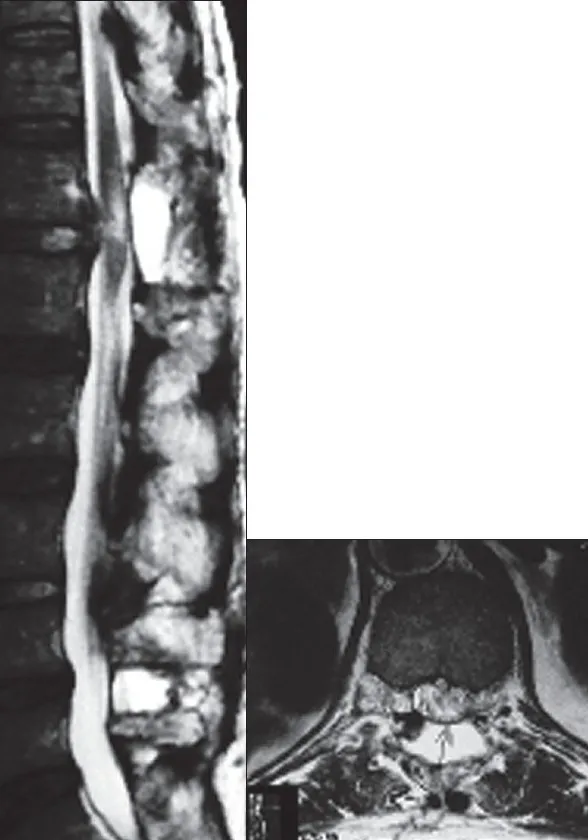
T2W MRI sagittal and axial images at 1 year followup showing expansion of cord and myelomalacia.
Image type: radiology (mri)